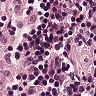
Metastatic tissue present: no